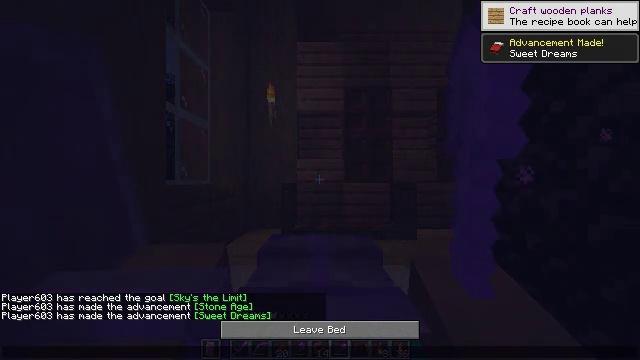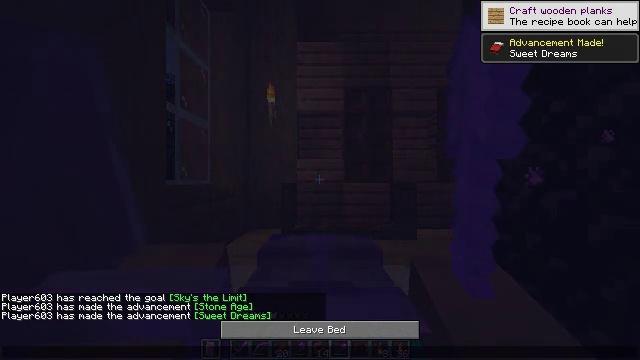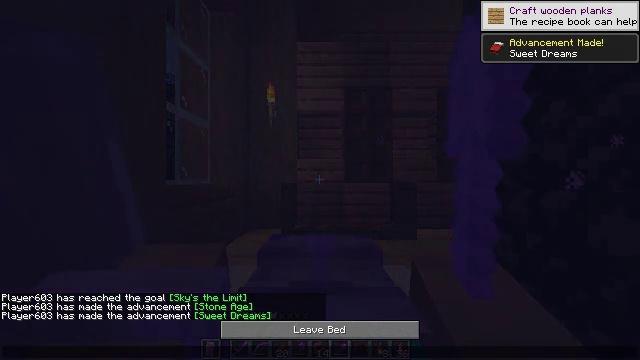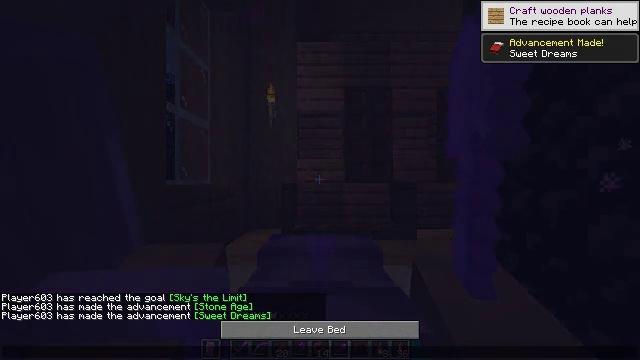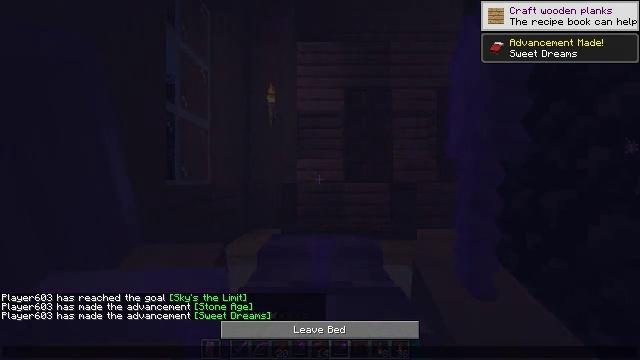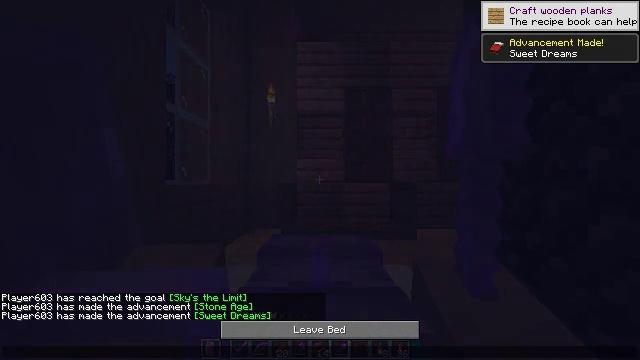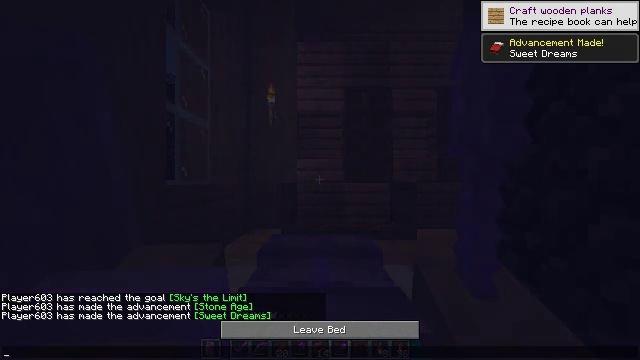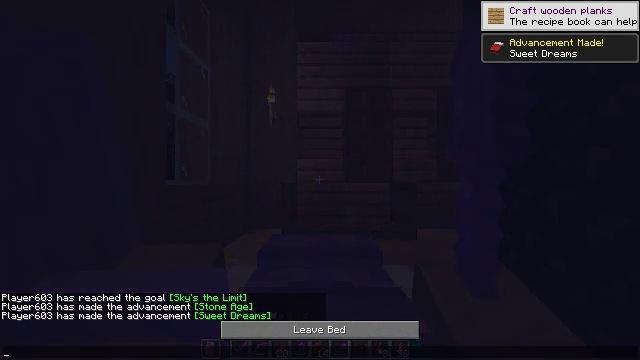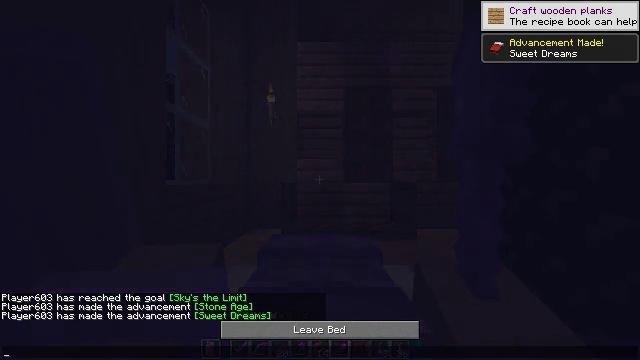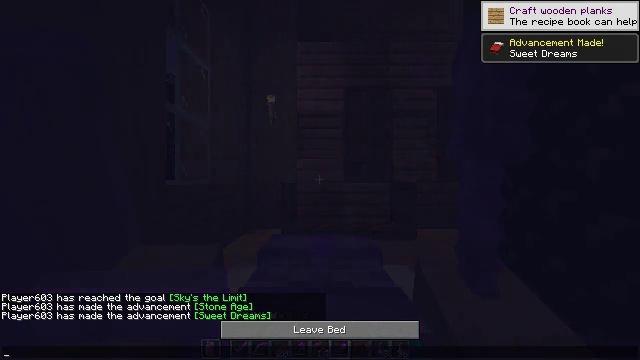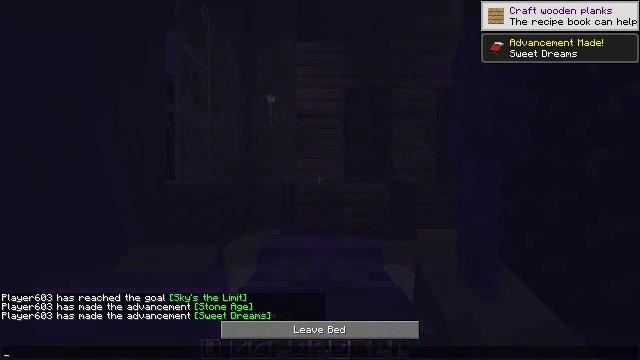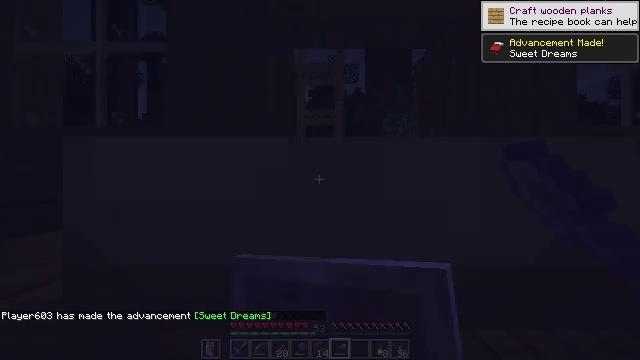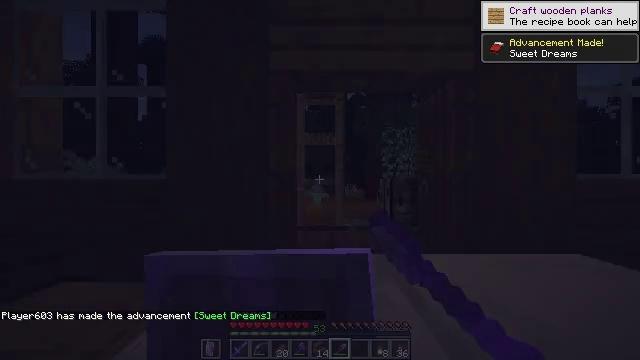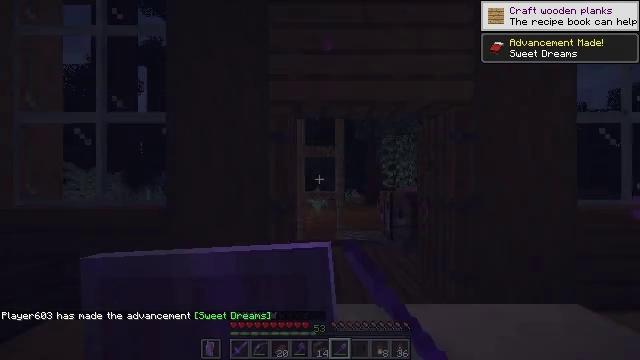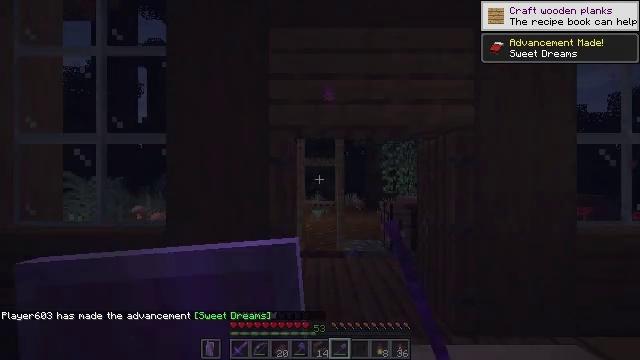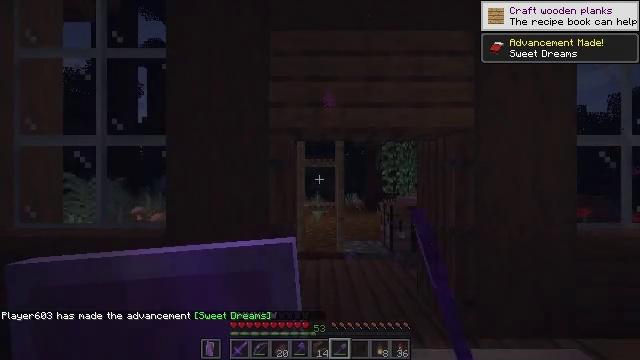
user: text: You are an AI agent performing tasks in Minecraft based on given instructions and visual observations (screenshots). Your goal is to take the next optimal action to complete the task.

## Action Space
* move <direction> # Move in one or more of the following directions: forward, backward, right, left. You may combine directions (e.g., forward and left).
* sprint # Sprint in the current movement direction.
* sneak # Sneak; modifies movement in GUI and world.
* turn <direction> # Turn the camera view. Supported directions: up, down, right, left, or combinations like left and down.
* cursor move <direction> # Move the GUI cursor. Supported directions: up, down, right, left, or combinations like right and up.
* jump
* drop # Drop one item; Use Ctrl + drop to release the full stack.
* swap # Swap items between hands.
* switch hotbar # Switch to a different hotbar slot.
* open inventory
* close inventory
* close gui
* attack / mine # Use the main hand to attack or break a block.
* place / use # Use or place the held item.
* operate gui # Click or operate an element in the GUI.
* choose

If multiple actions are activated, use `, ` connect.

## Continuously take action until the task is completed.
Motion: motion action
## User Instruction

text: Break the beehive while avoiding bees.
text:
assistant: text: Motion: no_op
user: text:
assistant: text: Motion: no_op
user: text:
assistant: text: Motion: no_op
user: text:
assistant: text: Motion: no_op
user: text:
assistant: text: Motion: no_op
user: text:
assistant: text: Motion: no_op
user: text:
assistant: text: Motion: no_op
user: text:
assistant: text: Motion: no_op
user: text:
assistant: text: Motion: no_op
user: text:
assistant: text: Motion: no_op
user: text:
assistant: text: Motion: no_op
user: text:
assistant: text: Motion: no_op
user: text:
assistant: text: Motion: no_op
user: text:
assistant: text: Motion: no_op
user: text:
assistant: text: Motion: no_op
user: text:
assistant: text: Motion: no_op
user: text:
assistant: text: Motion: no_op
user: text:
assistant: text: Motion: no_op
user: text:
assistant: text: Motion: no_op
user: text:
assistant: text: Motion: turn left and down
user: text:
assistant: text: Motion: turn left and down
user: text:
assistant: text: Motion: no_op
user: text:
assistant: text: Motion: no_op
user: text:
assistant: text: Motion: no_op
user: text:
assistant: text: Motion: no_op
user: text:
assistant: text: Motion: no_op
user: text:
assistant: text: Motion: turn right and up
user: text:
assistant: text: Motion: turn right and up
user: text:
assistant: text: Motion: no_op
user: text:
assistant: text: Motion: turn right